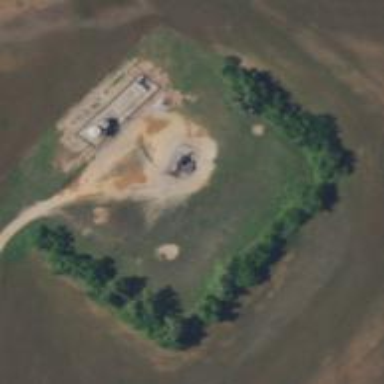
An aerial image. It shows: Petroleum well.